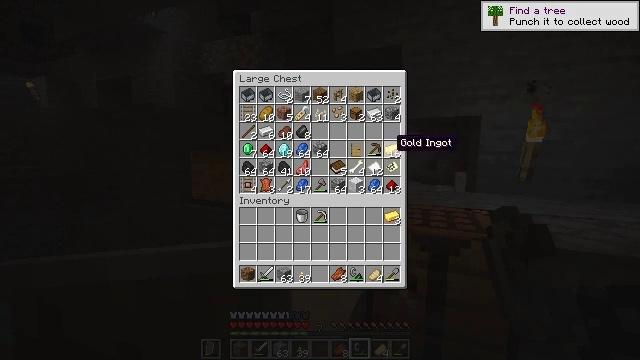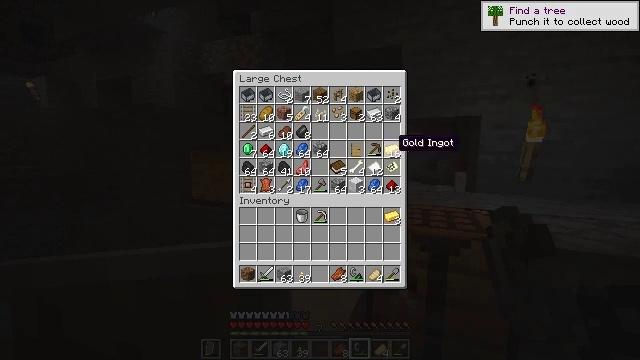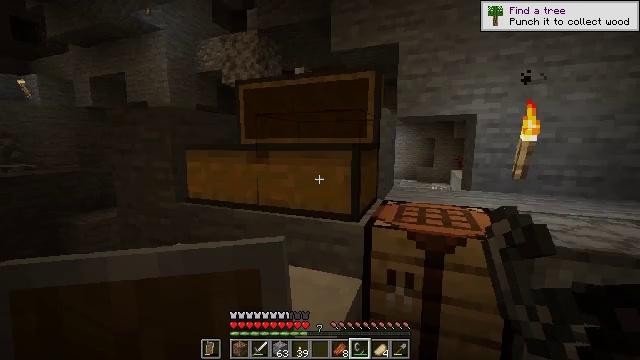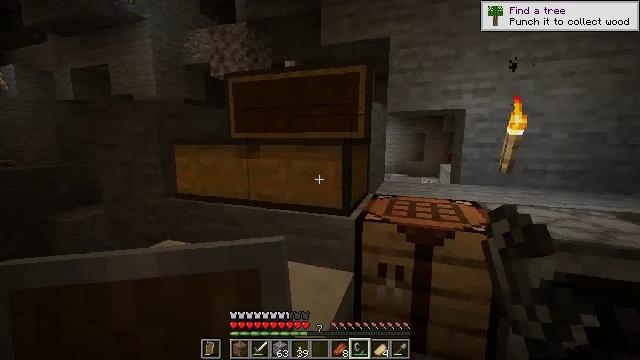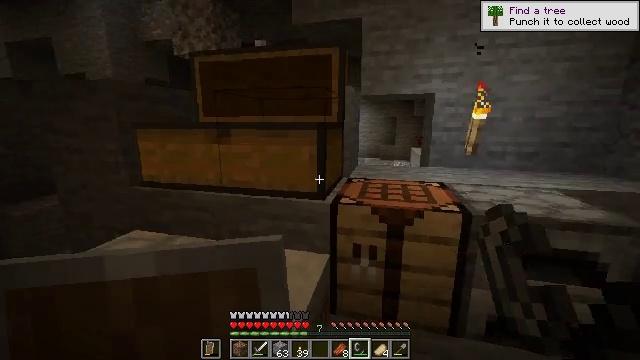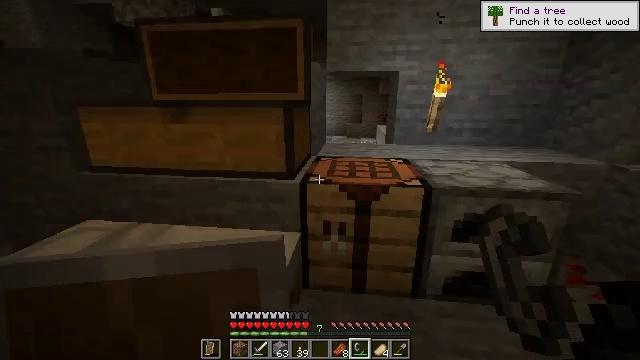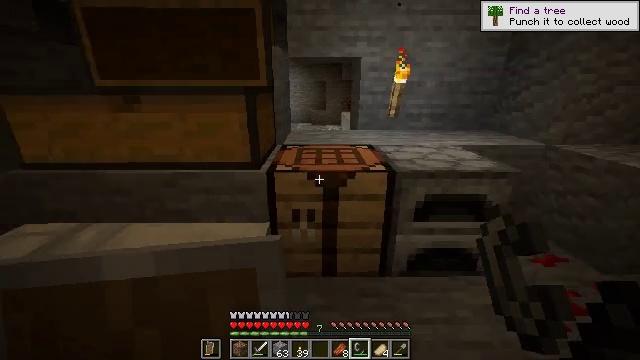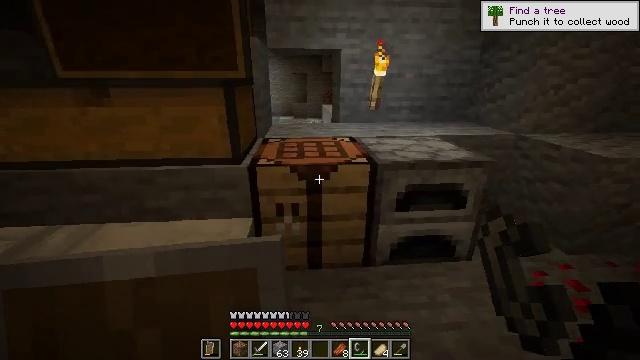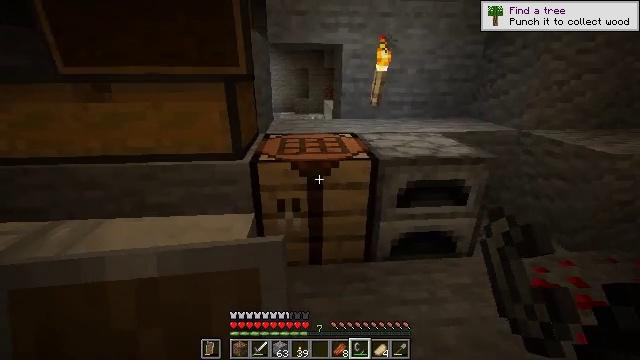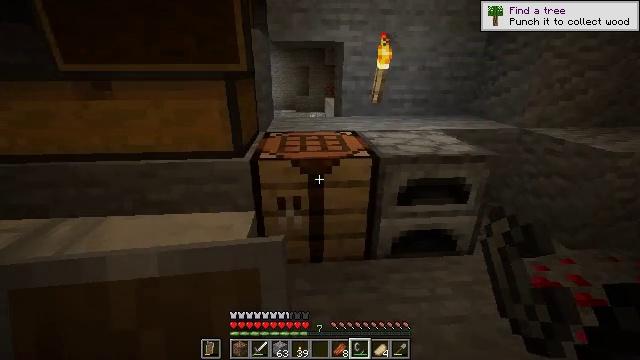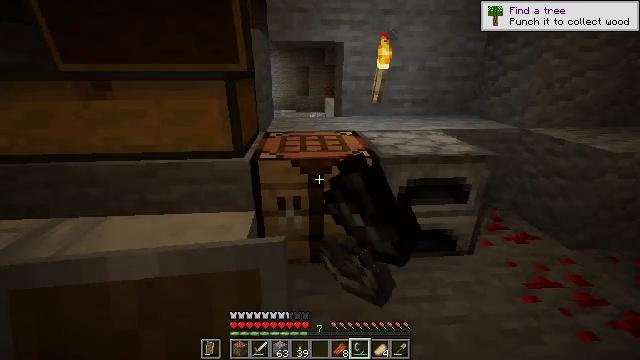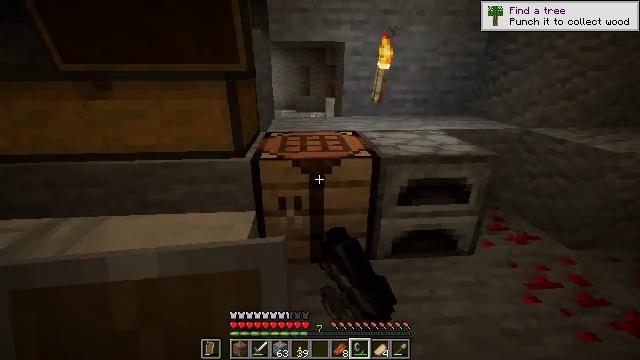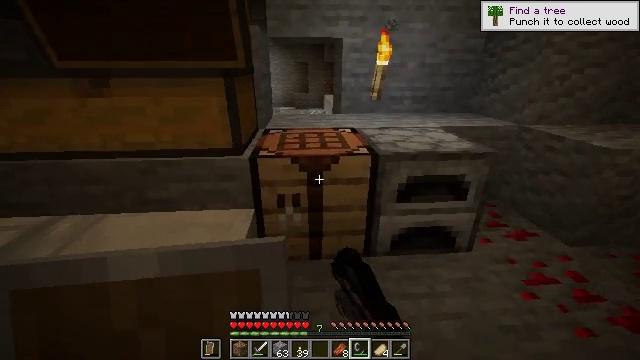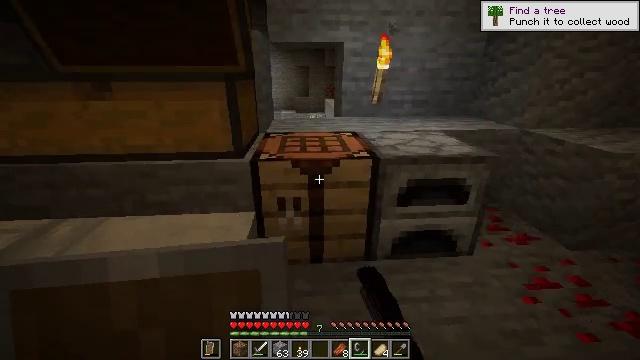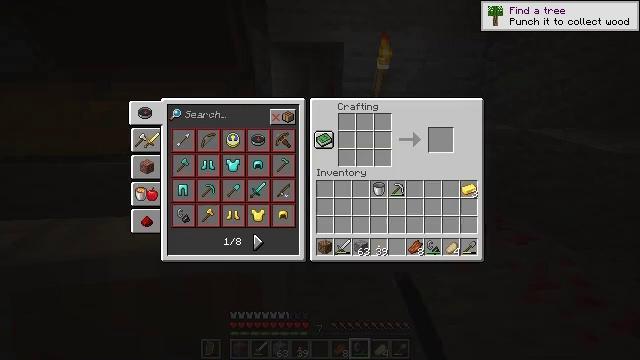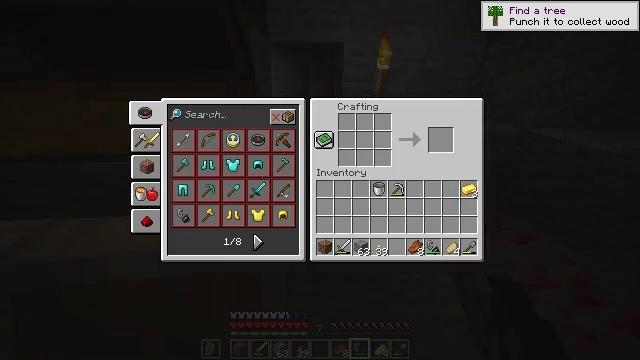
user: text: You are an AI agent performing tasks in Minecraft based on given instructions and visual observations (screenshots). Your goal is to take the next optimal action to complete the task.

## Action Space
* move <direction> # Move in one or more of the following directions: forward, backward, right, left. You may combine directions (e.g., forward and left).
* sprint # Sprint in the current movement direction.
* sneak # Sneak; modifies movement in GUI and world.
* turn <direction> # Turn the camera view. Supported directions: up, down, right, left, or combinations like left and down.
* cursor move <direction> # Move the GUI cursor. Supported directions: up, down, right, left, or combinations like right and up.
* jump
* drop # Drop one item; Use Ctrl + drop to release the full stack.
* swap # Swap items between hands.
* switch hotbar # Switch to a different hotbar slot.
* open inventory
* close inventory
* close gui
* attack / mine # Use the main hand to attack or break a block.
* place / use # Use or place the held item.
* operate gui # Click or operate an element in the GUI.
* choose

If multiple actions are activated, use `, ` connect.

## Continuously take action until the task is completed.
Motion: motion action
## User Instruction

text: Make a golden helmet with gold ingots.
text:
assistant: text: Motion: no_op
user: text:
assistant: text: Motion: open inventory
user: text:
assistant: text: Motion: turn right and down, open inventory
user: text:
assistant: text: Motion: turn right and down
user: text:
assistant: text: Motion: turn right and down
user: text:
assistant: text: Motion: turn right and down
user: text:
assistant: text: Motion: turn right and down
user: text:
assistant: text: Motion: no_op
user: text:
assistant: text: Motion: use / place
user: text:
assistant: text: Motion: use / place
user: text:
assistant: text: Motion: no_op
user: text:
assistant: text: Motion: no_op
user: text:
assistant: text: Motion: no_op
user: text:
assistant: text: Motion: turn up
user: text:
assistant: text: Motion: turn down
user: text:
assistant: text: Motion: no_op
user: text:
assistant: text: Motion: turn left
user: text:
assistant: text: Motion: no_op
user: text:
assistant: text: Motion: turn right
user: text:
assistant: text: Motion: turn right
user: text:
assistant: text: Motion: turn right
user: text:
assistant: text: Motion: turn right
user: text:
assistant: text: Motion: turn right
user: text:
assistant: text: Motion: turn right
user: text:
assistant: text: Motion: turn right
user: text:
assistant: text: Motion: no_op
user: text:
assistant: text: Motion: no_op
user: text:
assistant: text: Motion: turn right
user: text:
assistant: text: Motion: no_op
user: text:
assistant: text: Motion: no_op